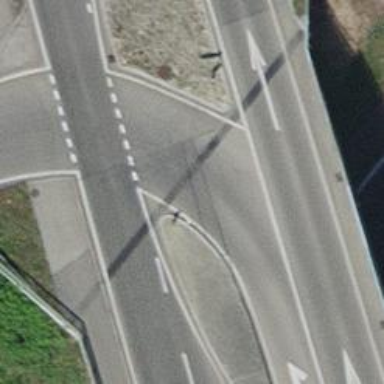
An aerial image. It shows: Bridge on motorway link.